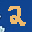
Label: 2